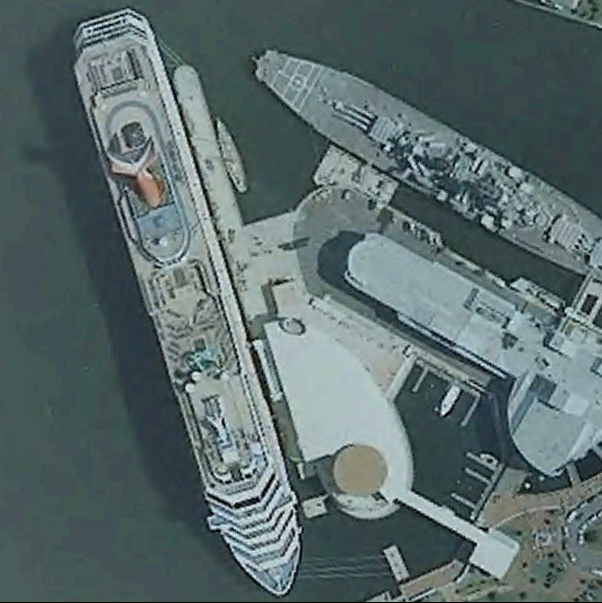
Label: Megayacht